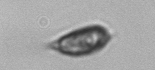
Label: Prorocentrum_triestinum